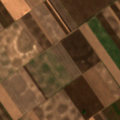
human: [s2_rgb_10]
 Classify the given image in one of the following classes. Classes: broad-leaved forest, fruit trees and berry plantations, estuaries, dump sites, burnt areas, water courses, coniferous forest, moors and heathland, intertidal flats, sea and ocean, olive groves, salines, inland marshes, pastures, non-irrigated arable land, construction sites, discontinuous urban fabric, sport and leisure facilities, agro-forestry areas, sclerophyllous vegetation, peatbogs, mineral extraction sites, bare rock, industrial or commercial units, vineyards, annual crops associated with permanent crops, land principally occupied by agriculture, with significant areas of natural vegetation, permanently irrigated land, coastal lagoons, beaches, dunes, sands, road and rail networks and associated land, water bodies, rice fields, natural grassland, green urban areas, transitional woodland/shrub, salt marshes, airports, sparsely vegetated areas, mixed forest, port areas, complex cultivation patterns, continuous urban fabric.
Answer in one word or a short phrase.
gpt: non-irrigated arable land